Field crop: maize
Growth stage: 1
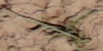
Species: lolium